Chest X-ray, AP view. Patient: 53 years old, sex F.
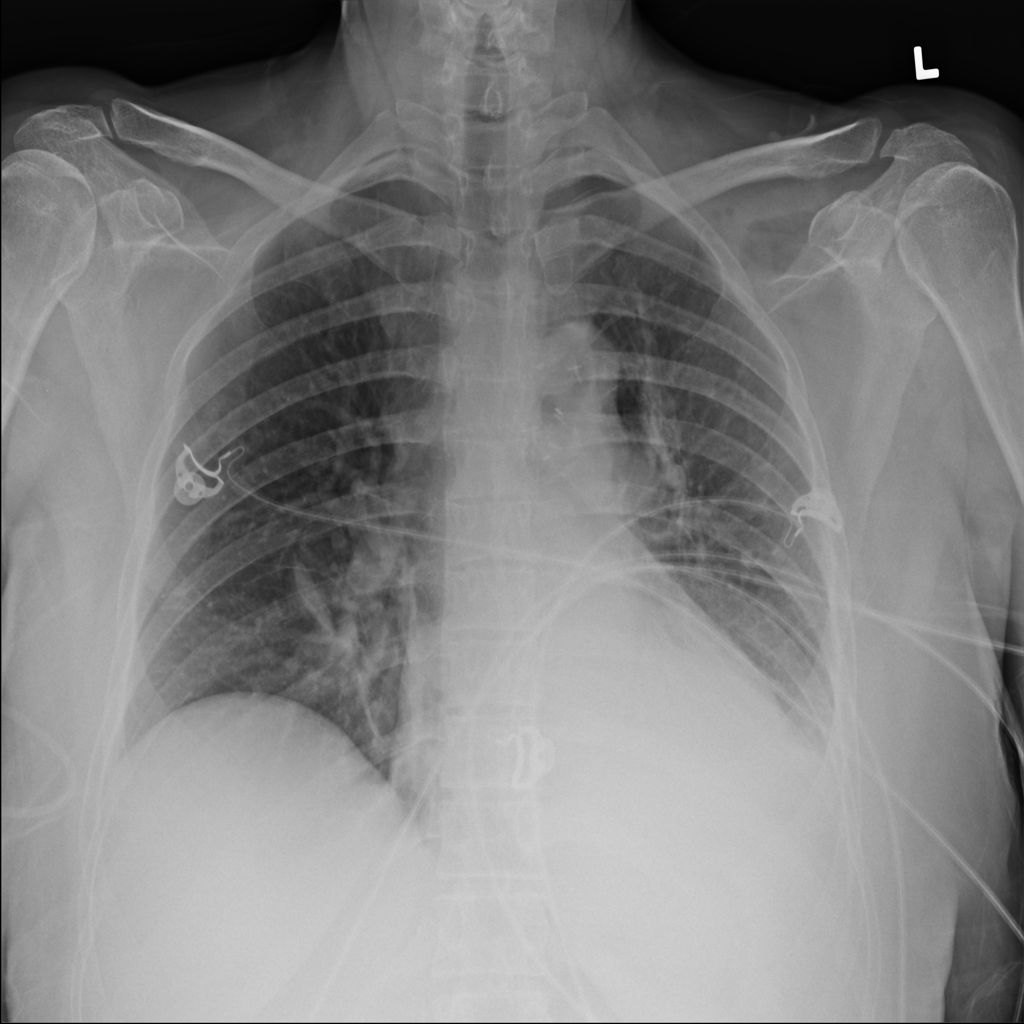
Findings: Atelectasis, Pneumothorax